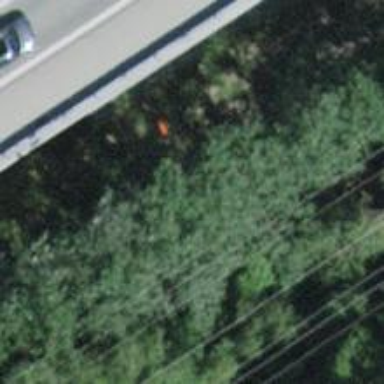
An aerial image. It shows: Pole with roof-covered pipeline marker.